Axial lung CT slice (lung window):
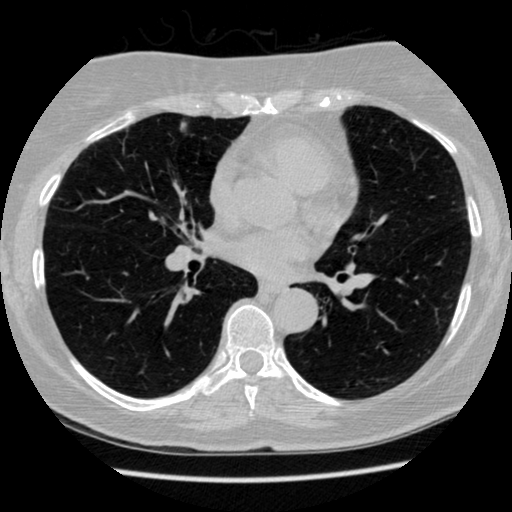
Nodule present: no